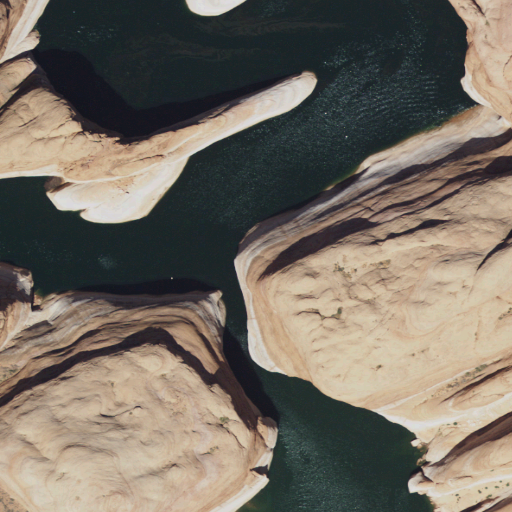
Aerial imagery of valley in Utah named Rainbow Bridge Canyon containing shrub, open water, barren land, grassland, and herbaceous wetlands